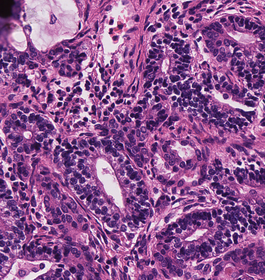
Tumor epithelial tissue: yes
Tumor-associated stroma tissue: yes
Normal tissue: no